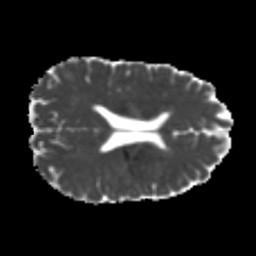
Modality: MD
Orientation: axial
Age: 23
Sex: male
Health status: healthy
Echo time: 0.074 s